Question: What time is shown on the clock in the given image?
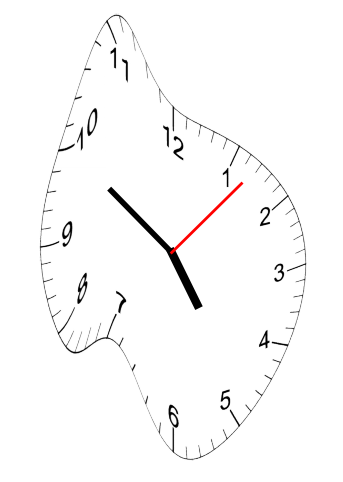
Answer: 04:50:07